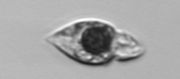
Label: Amphidinium